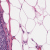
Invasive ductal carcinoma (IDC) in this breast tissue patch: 0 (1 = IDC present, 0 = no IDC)